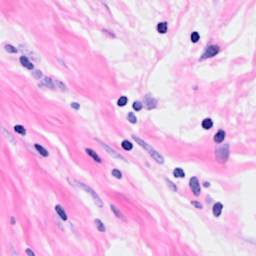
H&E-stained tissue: Breast